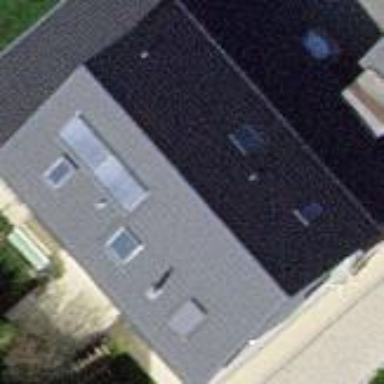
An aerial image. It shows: Detached building.